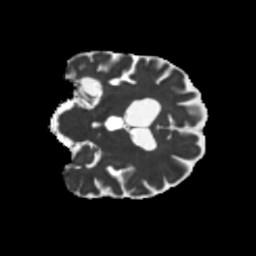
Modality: MD
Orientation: coronal
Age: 75
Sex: male
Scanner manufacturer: siemens
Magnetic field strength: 3 T
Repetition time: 5.25 s
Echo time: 0.08 s